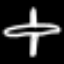
Label: airplane